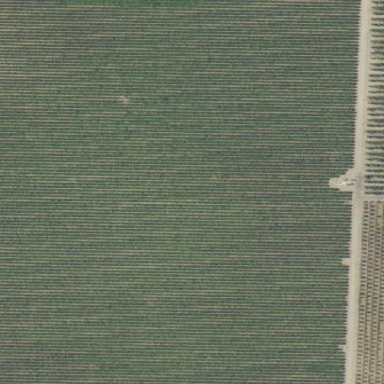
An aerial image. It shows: Vineyard.